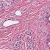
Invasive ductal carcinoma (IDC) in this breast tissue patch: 0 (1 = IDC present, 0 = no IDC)